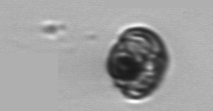
Label: Proterythropsis